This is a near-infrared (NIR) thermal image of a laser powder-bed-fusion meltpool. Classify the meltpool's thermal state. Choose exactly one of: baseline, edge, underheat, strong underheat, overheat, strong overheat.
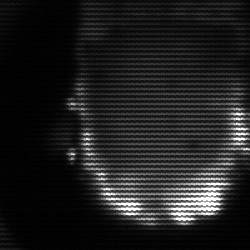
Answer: baseline